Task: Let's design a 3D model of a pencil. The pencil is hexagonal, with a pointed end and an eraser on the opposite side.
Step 98:
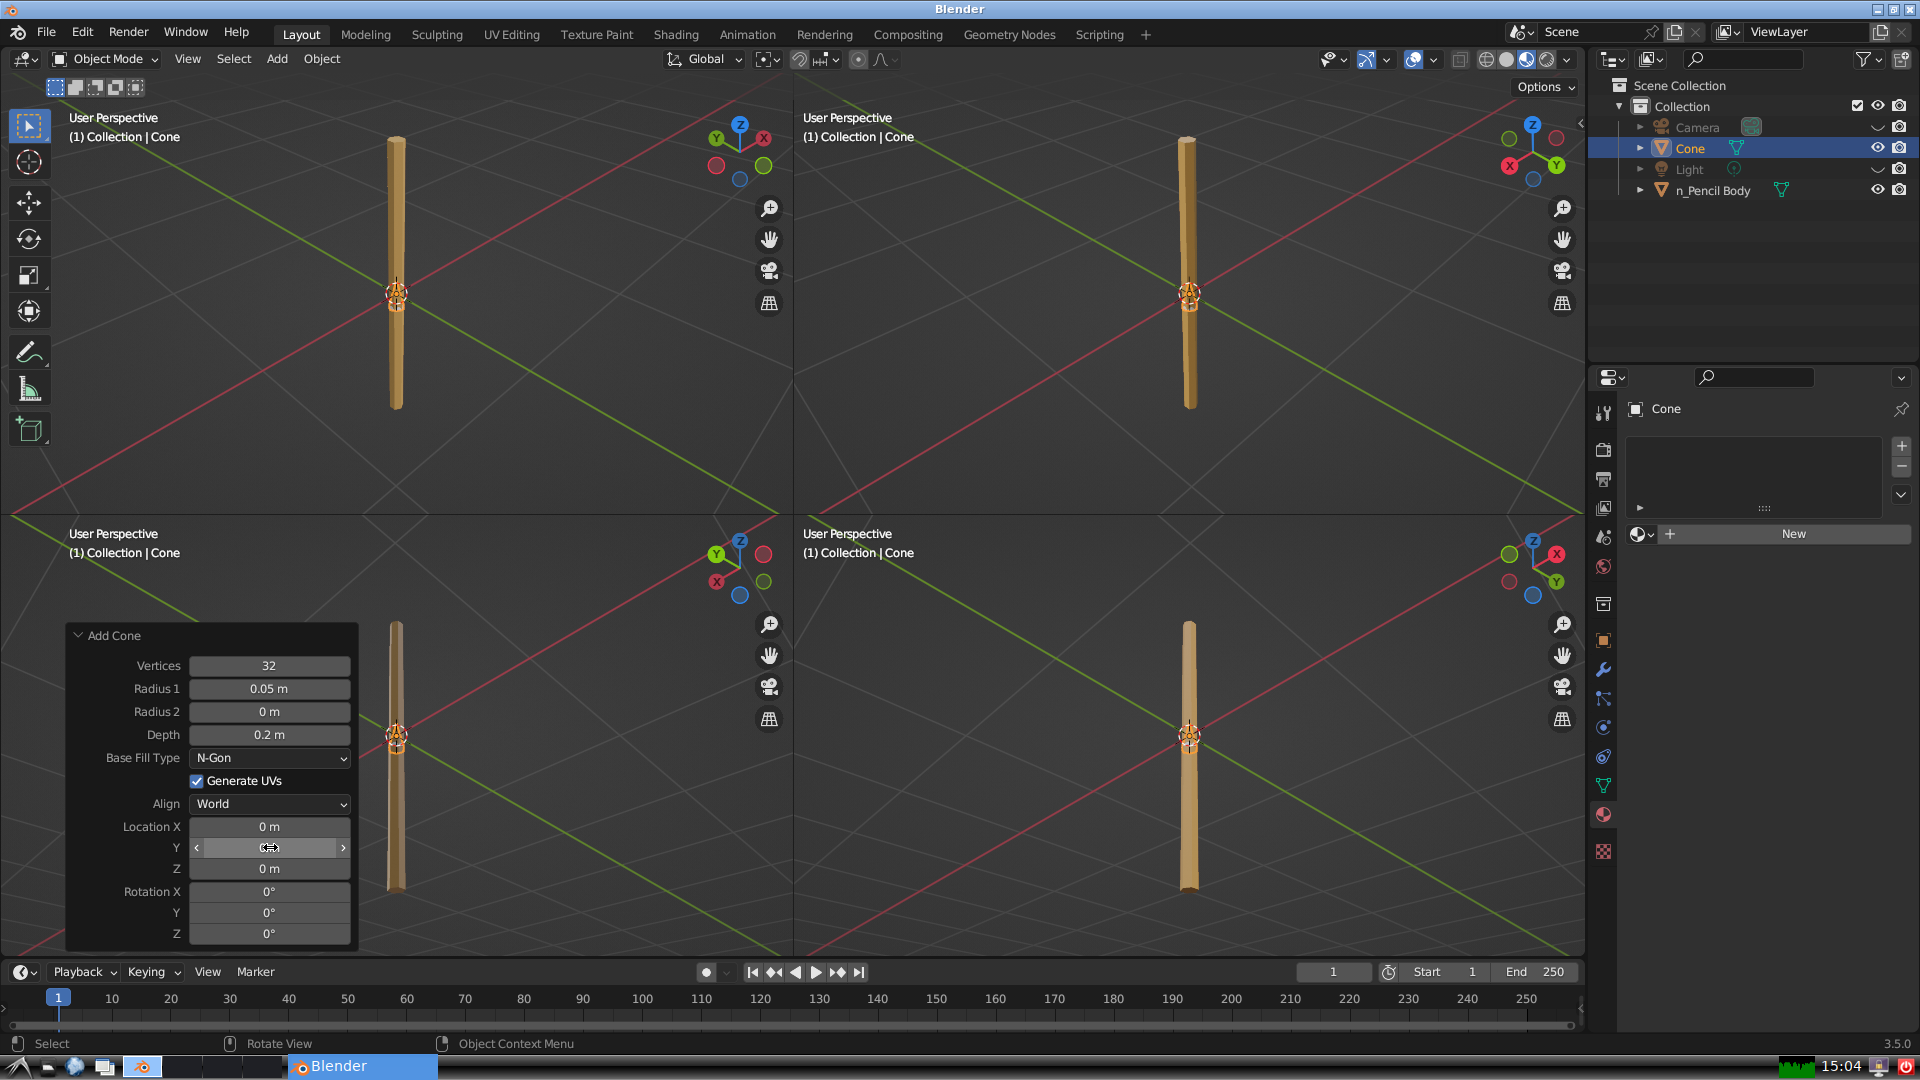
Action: {"mouse_move": [270, 869]}